Aerial crown-view tile of a tropical tree (Barro Colorado Island, Panama), acquired 20240716:
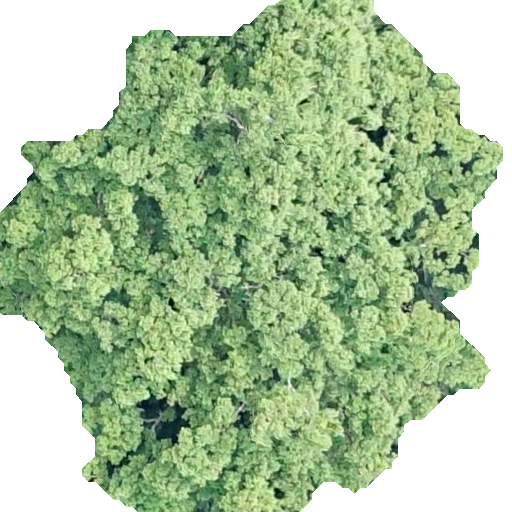
Species: Brosimum alicastrum
GBIF accepted scientific name: Brosimum alicastrum
Crown area: 302.883 m²